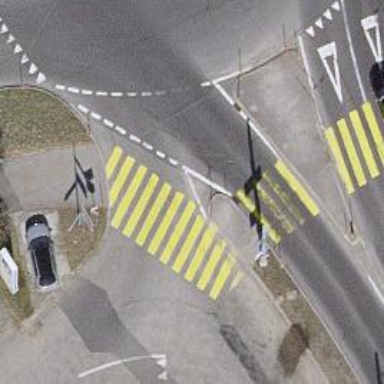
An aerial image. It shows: Zebra crossing on the road.